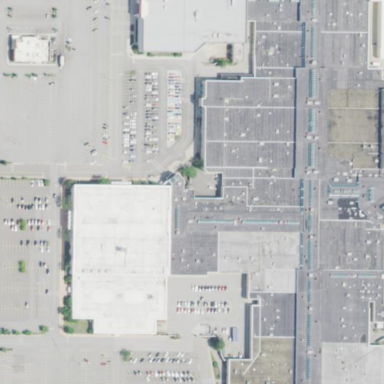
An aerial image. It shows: Retail building in mall.